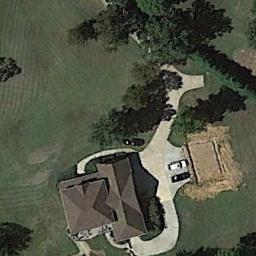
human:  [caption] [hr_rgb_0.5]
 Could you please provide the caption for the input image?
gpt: There are two cars next to the sparse residential .

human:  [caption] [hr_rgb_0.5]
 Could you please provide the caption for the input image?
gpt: Two paths lead to a small black house .

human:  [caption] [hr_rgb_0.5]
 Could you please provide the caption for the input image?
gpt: In sparse residential areas there are several houses of different sizes and many green trees surrounded by grass .

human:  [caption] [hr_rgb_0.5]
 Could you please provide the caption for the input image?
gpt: The sparse residential is on the grass next to some trees and a road .

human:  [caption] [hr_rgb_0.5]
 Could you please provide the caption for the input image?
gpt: A sparse residential area with a brown building on the green meadow .